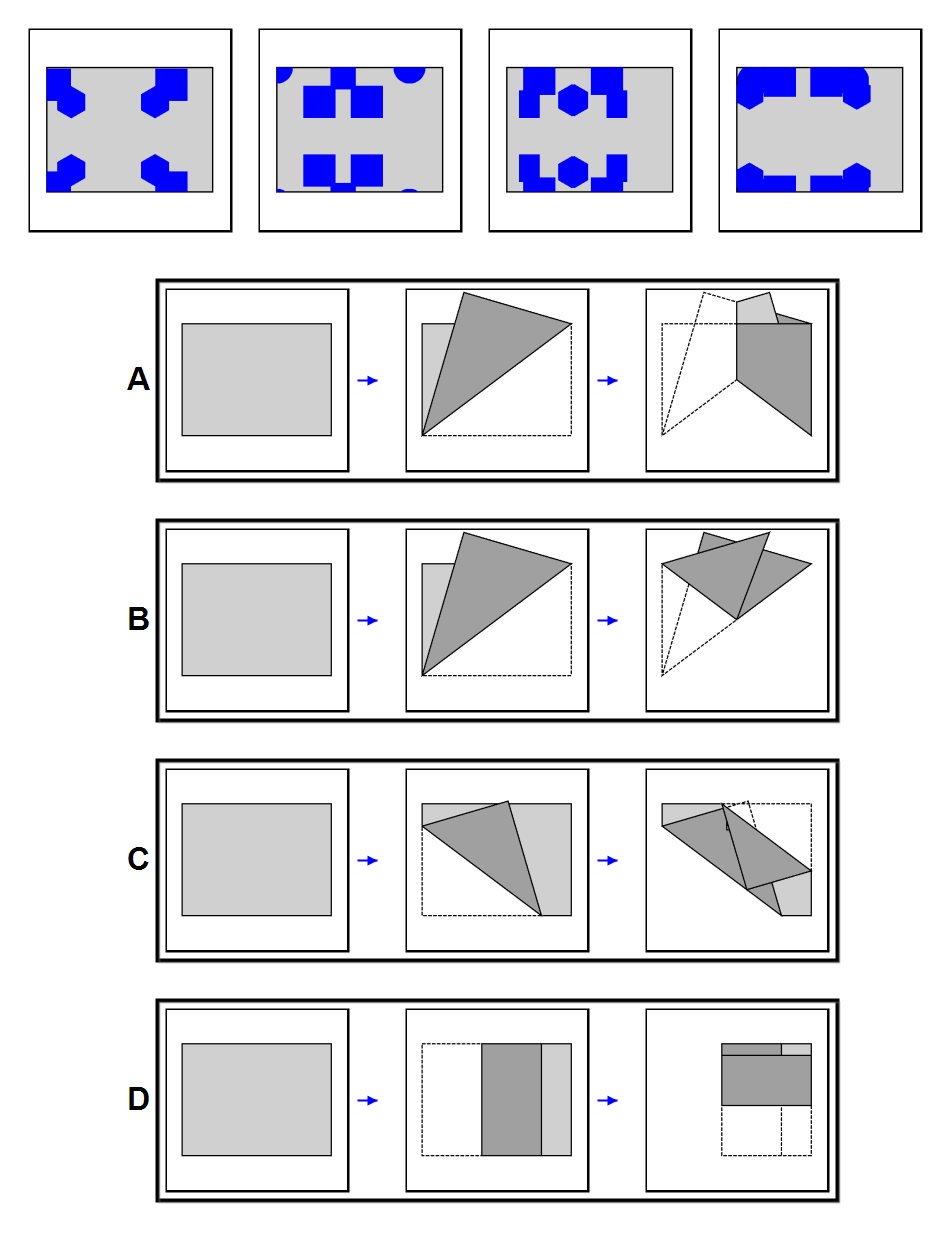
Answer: D